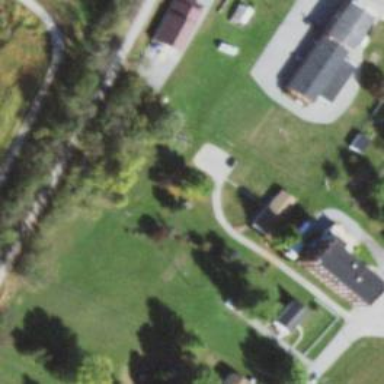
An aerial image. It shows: Driveway.